Question: I need to display a html form depending on an xsd file,
I thought about generating xml from xsd and then generating json from xml and then displaying the form from the json.
There's this option in Eclipse, but i want to call this functionality in a class because i have a lot of xsd files and everytime i have to generate a different form. I also work with Tibco Bw and i found no automatic solution there.

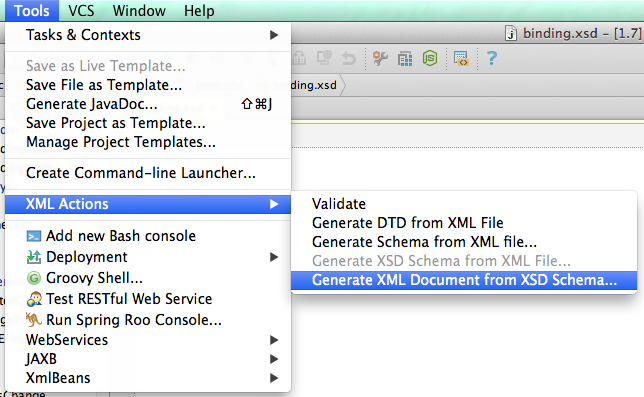
Answer: In tibco BW5 I know 2 ways to create XML document from XSD:
1. "XML Instance" Activity: In Tibco Designer right mouse click on folder where you want to add XML -> Add resources -> XML Tools -> Instance. Then click "Set schema" in toolbar and select your schema. After that you can click "Source" and edit xml.
2. "Map Data" activity (Add Resources->General Activities-> Mapper). Set your xsd schema in the "input editor" tab and then put values in "Input" tab
If the xsd that you need to convert to XML is defined on runtime then you probably need to use xslt and "Transform XML" activity to generate XML. Please note that you can get xslt file from "Map Data" activity: inside "Map Data"->Input select input field then + and + to any text editor. Then you can create xslt file from the editor and use it in "Transform XML" activity. This way you can get "Transform XML" equivalent of "Map Data".
for converting XML to JSON you can use "Render JSON" activity from "REST and JSON" pallete.
Please note that in BW5 "REST and JSON" plugin is not available from standard installtion.
I am not sure why you need to convert xml to json. You can try to convert xml directly to html using "Transform XML" tibco activity